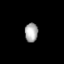
Tissue: skin
Cell type: Epithelial cells
Senescence score: 0.2876
Nuclear area (px): 244
Mean DAPI intensity: 169.119